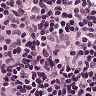
Metastatic tissue present: no